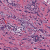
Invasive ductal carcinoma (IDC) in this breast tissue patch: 1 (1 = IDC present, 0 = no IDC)